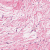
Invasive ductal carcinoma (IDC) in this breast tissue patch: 0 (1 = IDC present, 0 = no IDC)